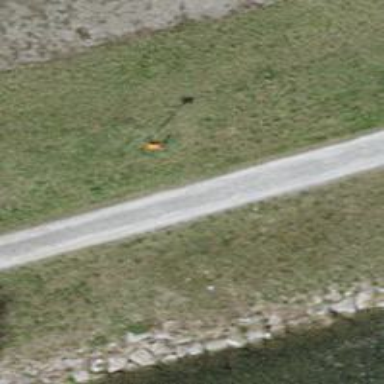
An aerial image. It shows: Pipeline marker.